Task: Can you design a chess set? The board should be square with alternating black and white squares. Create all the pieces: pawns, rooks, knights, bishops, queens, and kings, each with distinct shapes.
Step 409:
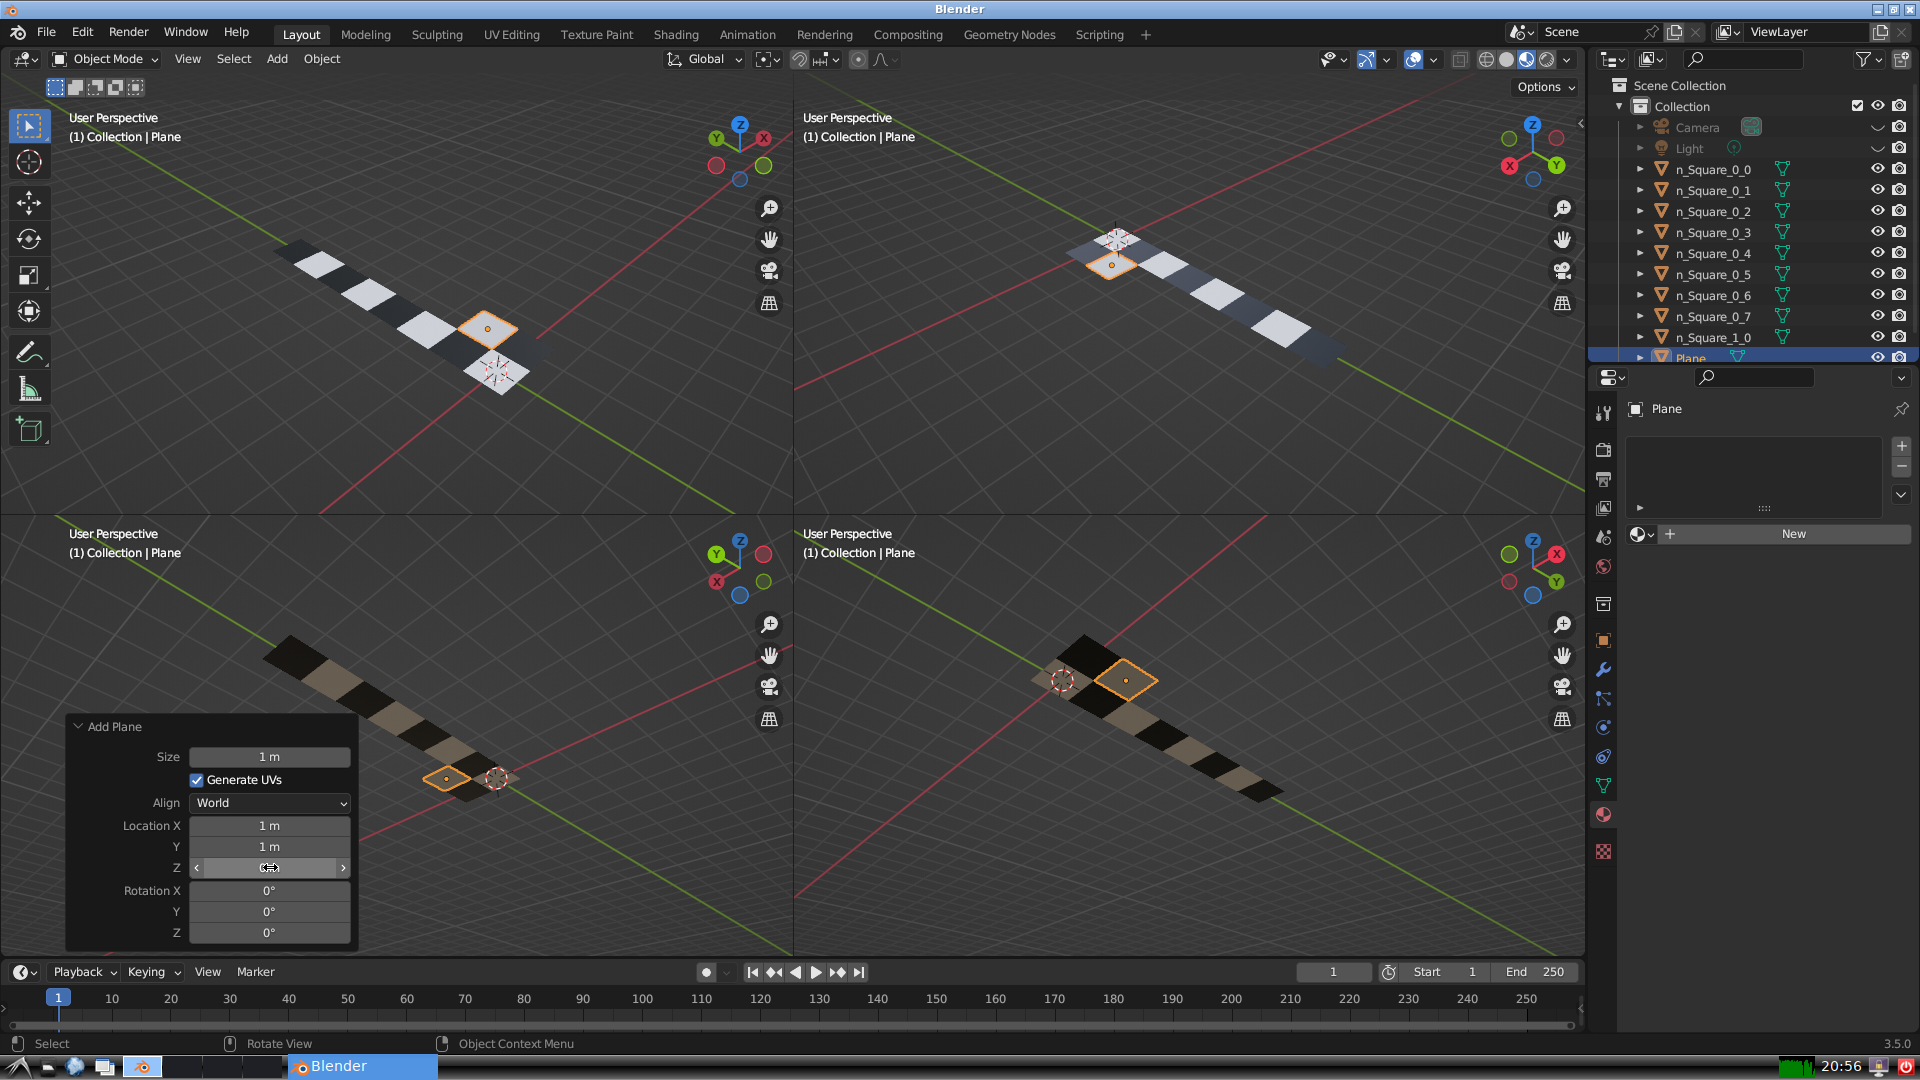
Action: {"mouse_move": [960, 540]}